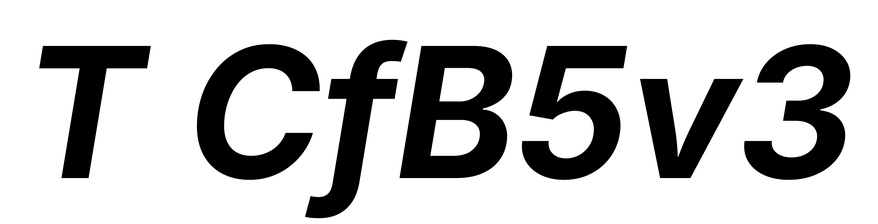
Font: Inter-Italic_Bold_Italic